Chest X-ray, PA view. Patient: 57 years old, sex M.
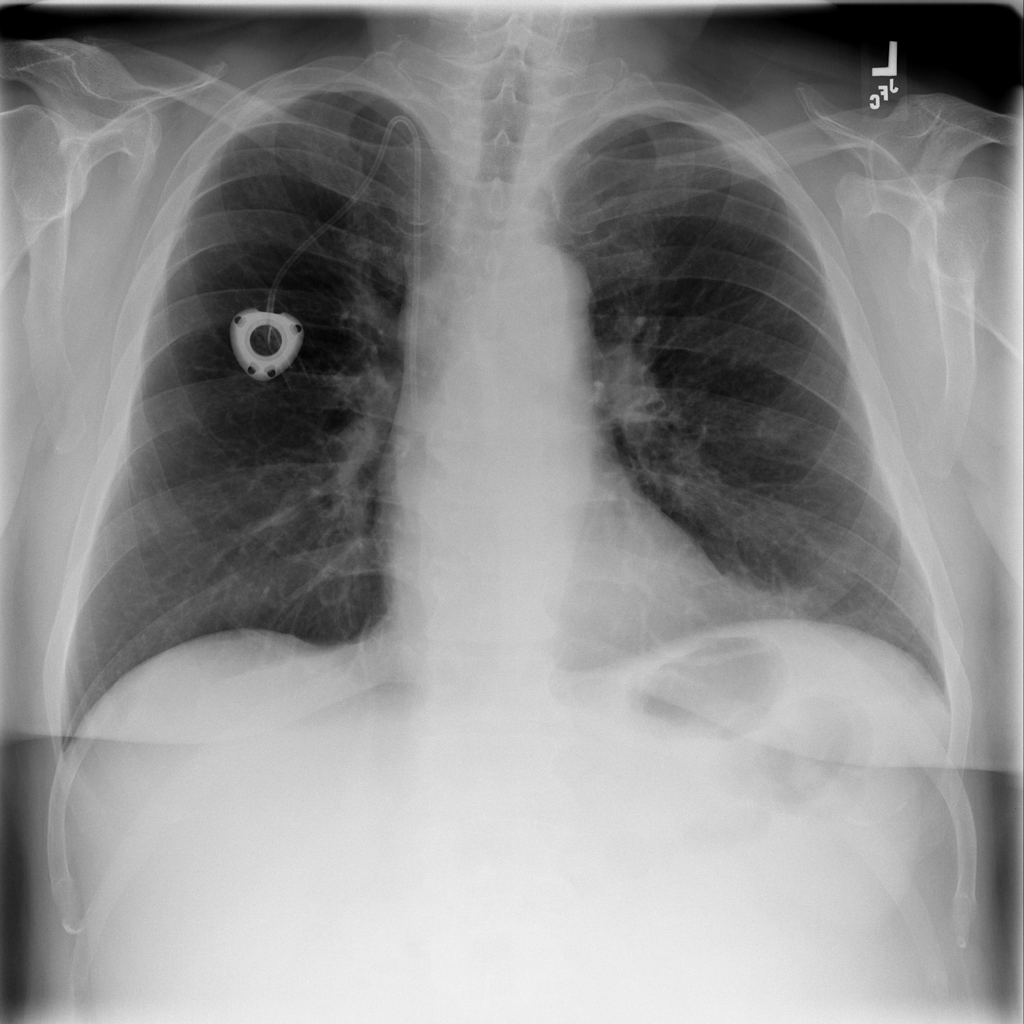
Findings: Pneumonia